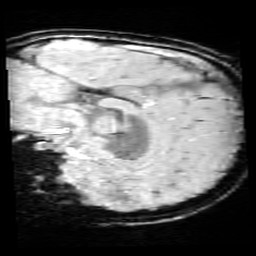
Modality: SWI
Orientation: sagittal
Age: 9
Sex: male
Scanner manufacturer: siemens
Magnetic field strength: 3 T
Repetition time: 0.027 s
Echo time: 0.02 s